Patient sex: F
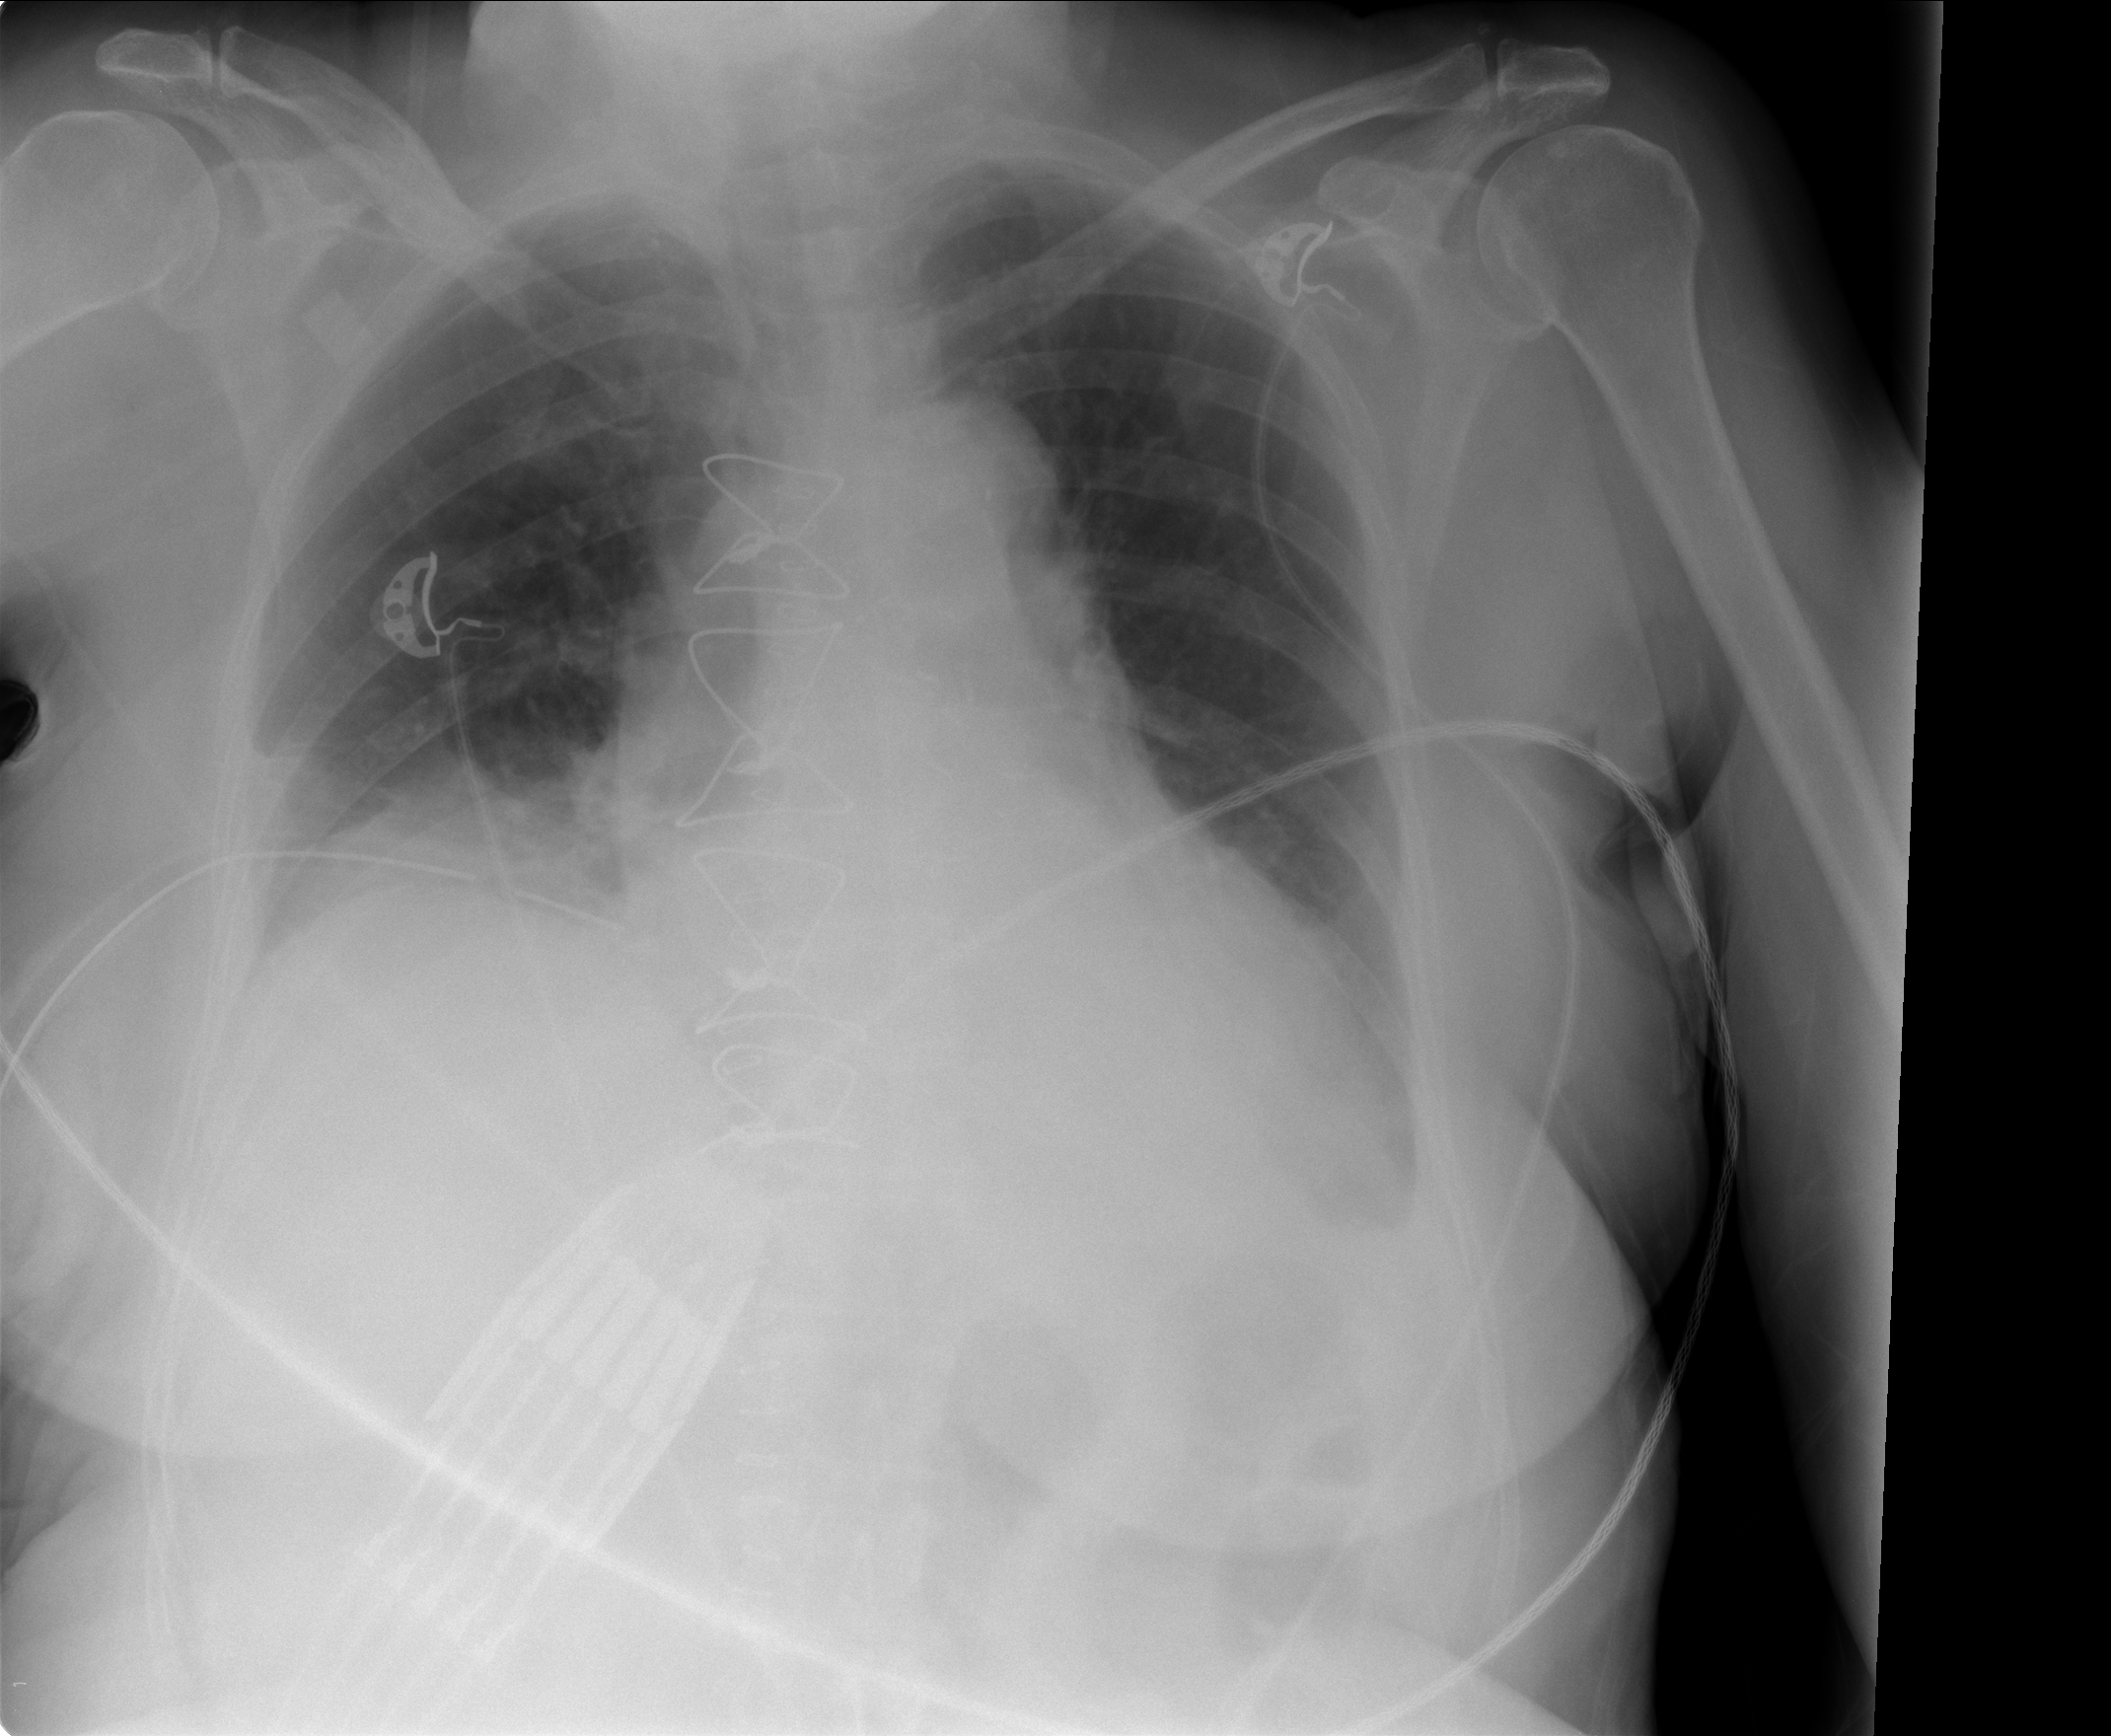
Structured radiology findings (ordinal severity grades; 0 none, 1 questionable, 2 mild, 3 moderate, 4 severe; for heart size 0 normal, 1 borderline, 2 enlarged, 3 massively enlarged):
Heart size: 2
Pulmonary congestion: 2
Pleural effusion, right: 2
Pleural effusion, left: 1
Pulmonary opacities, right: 0
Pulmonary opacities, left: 0
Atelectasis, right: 2
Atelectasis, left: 1